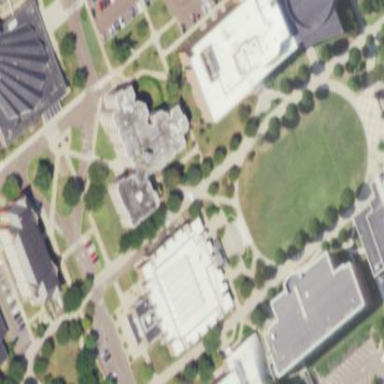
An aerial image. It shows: University building.